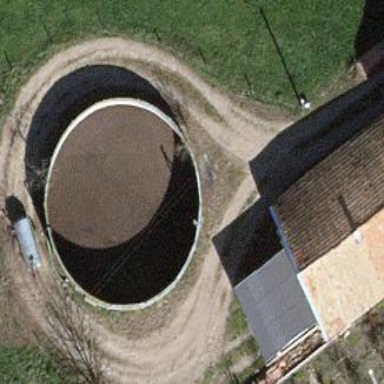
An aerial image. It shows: Storage tank which is man-made.